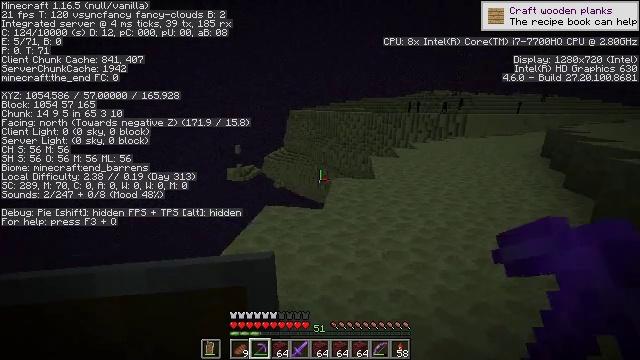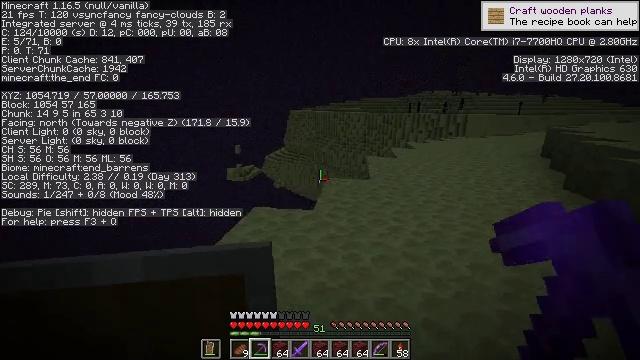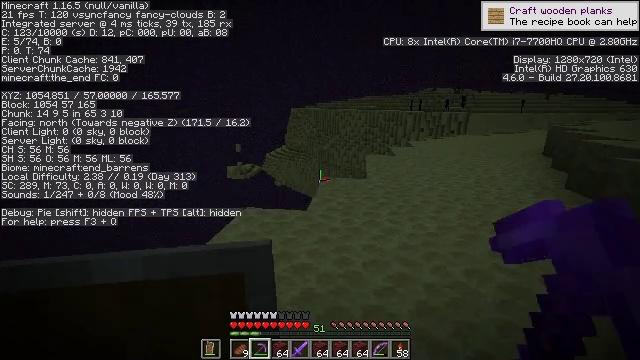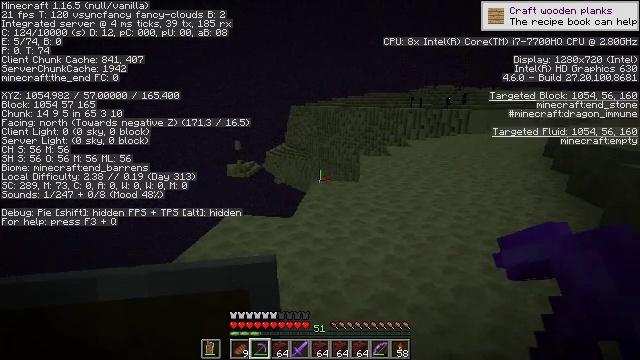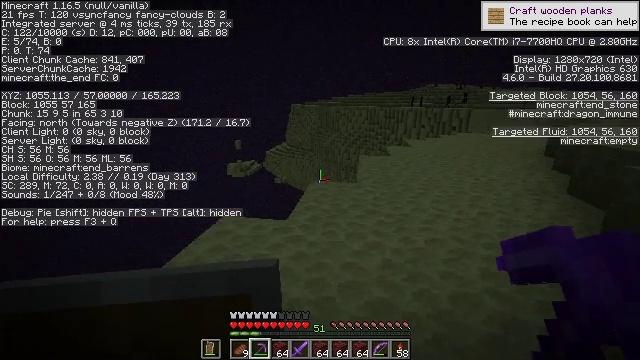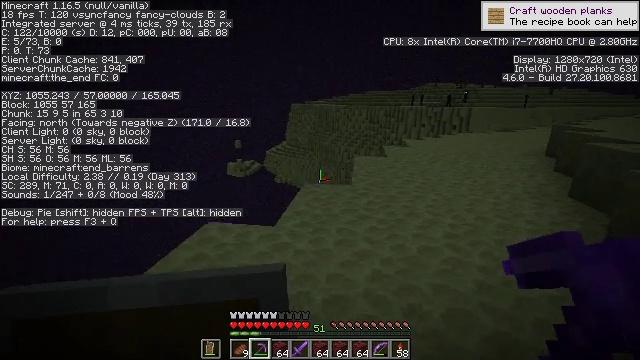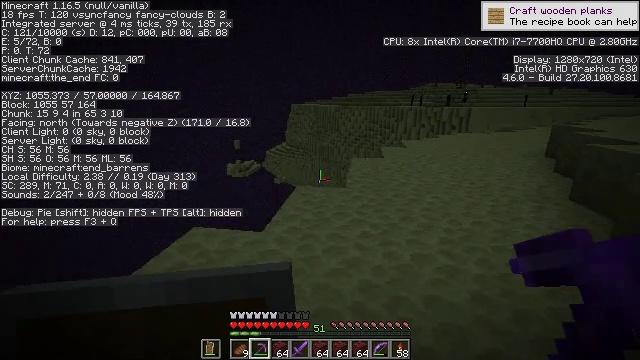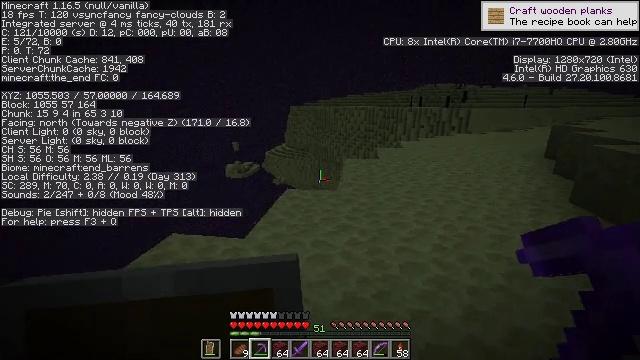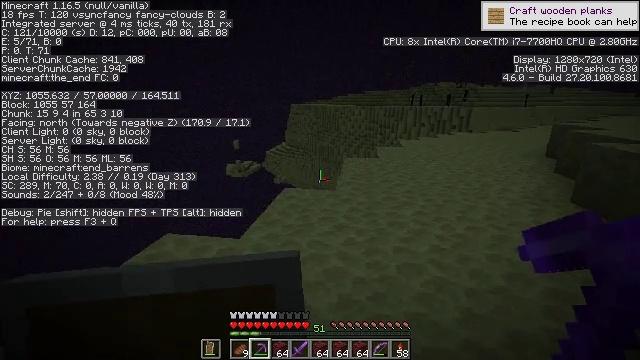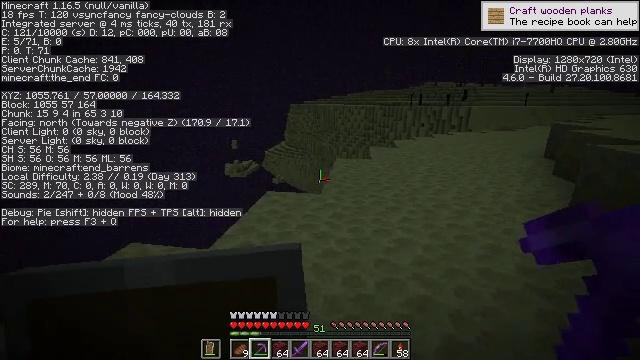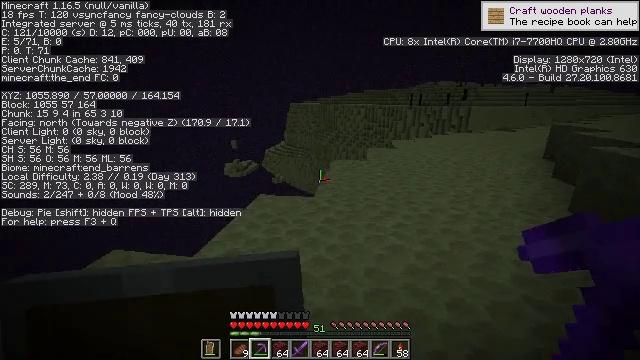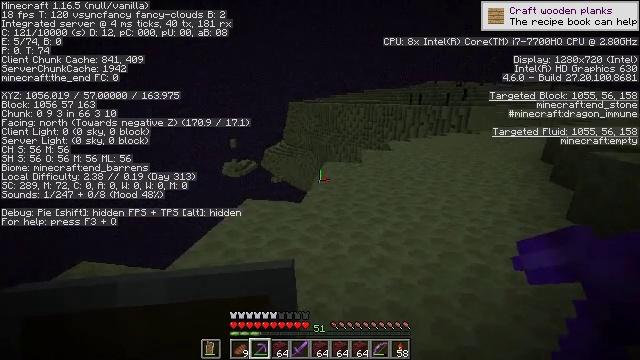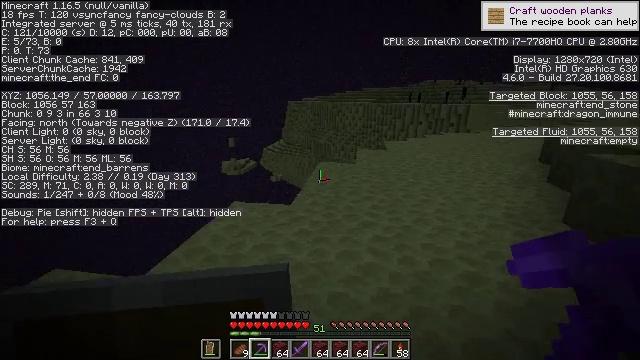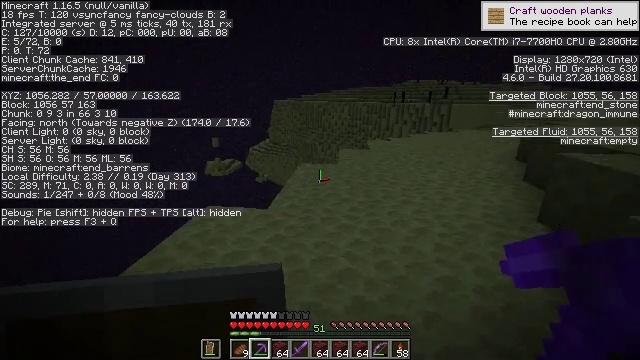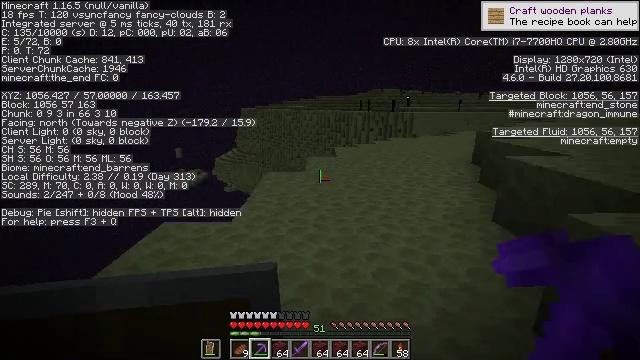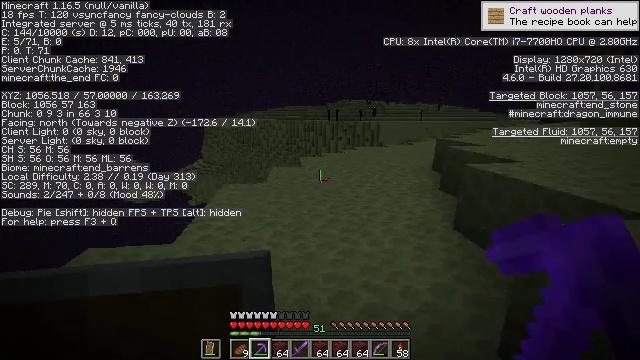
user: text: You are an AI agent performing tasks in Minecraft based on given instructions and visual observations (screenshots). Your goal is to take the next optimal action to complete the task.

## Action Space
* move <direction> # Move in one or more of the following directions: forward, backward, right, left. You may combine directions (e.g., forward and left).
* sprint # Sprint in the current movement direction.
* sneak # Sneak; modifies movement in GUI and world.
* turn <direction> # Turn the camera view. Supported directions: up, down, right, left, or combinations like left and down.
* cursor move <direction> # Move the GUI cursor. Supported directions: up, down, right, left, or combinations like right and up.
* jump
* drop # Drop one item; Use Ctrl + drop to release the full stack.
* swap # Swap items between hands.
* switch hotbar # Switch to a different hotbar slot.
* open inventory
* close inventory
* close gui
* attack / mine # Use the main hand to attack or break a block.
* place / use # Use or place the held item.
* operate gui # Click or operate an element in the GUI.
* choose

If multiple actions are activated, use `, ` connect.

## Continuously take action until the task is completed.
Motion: motion action
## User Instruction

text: Mine the end stone in the End dimension.
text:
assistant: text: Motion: move forward and move right
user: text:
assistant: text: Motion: move forward and move right
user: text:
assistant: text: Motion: move forward and move right
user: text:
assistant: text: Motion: move forward and move right
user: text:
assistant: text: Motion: move forward and move right
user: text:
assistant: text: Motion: move forward and move right
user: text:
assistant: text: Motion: move forward and move right
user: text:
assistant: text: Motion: move forward and move right
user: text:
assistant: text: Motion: move forward and move right
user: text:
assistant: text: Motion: move forward and move right
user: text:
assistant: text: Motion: move forward and move right
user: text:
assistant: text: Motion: move forward and move right
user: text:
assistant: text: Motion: move forward and move right, turn right
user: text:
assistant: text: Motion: move forward and move right, turn right and up
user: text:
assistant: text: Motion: move forward, turn right and up
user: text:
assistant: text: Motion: move forward, turn right and up
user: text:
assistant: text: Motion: move forward, turn right
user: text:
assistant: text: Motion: move forward, turn right
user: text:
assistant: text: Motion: move forward, turn right
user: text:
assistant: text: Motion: move forward and move left, turn right
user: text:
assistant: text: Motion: move forward and move left, turn right
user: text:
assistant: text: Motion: move forward and move left, turn right
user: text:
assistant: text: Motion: move forward and move left, turn right
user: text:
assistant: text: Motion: move forward and move left, turn right
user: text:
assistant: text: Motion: move forward and move left, turn right
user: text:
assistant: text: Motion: move forward and move left, turn right
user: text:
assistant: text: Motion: move forward and move left, turn right
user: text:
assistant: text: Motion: move forward and move left, turn right
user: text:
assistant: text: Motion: move forward and move left, turn right
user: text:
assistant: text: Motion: move forward and move left, turn right